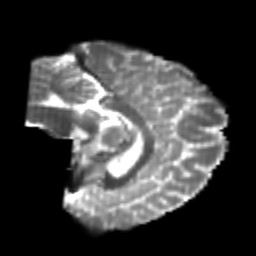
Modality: T2w
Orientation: sagittal
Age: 25
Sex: female
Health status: healthy
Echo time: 0.074 s